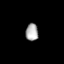
Tissue: prostate
Cell type: T cells
Senescence score: 0.2406
Nuclear area (px): 215
Mean DAPI intensity: 168.27